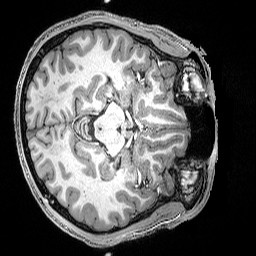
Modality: T1w
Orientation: axial
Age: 21
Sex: male